Field crop: tomato
Growth stage: 1
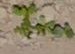
Species: portulaca